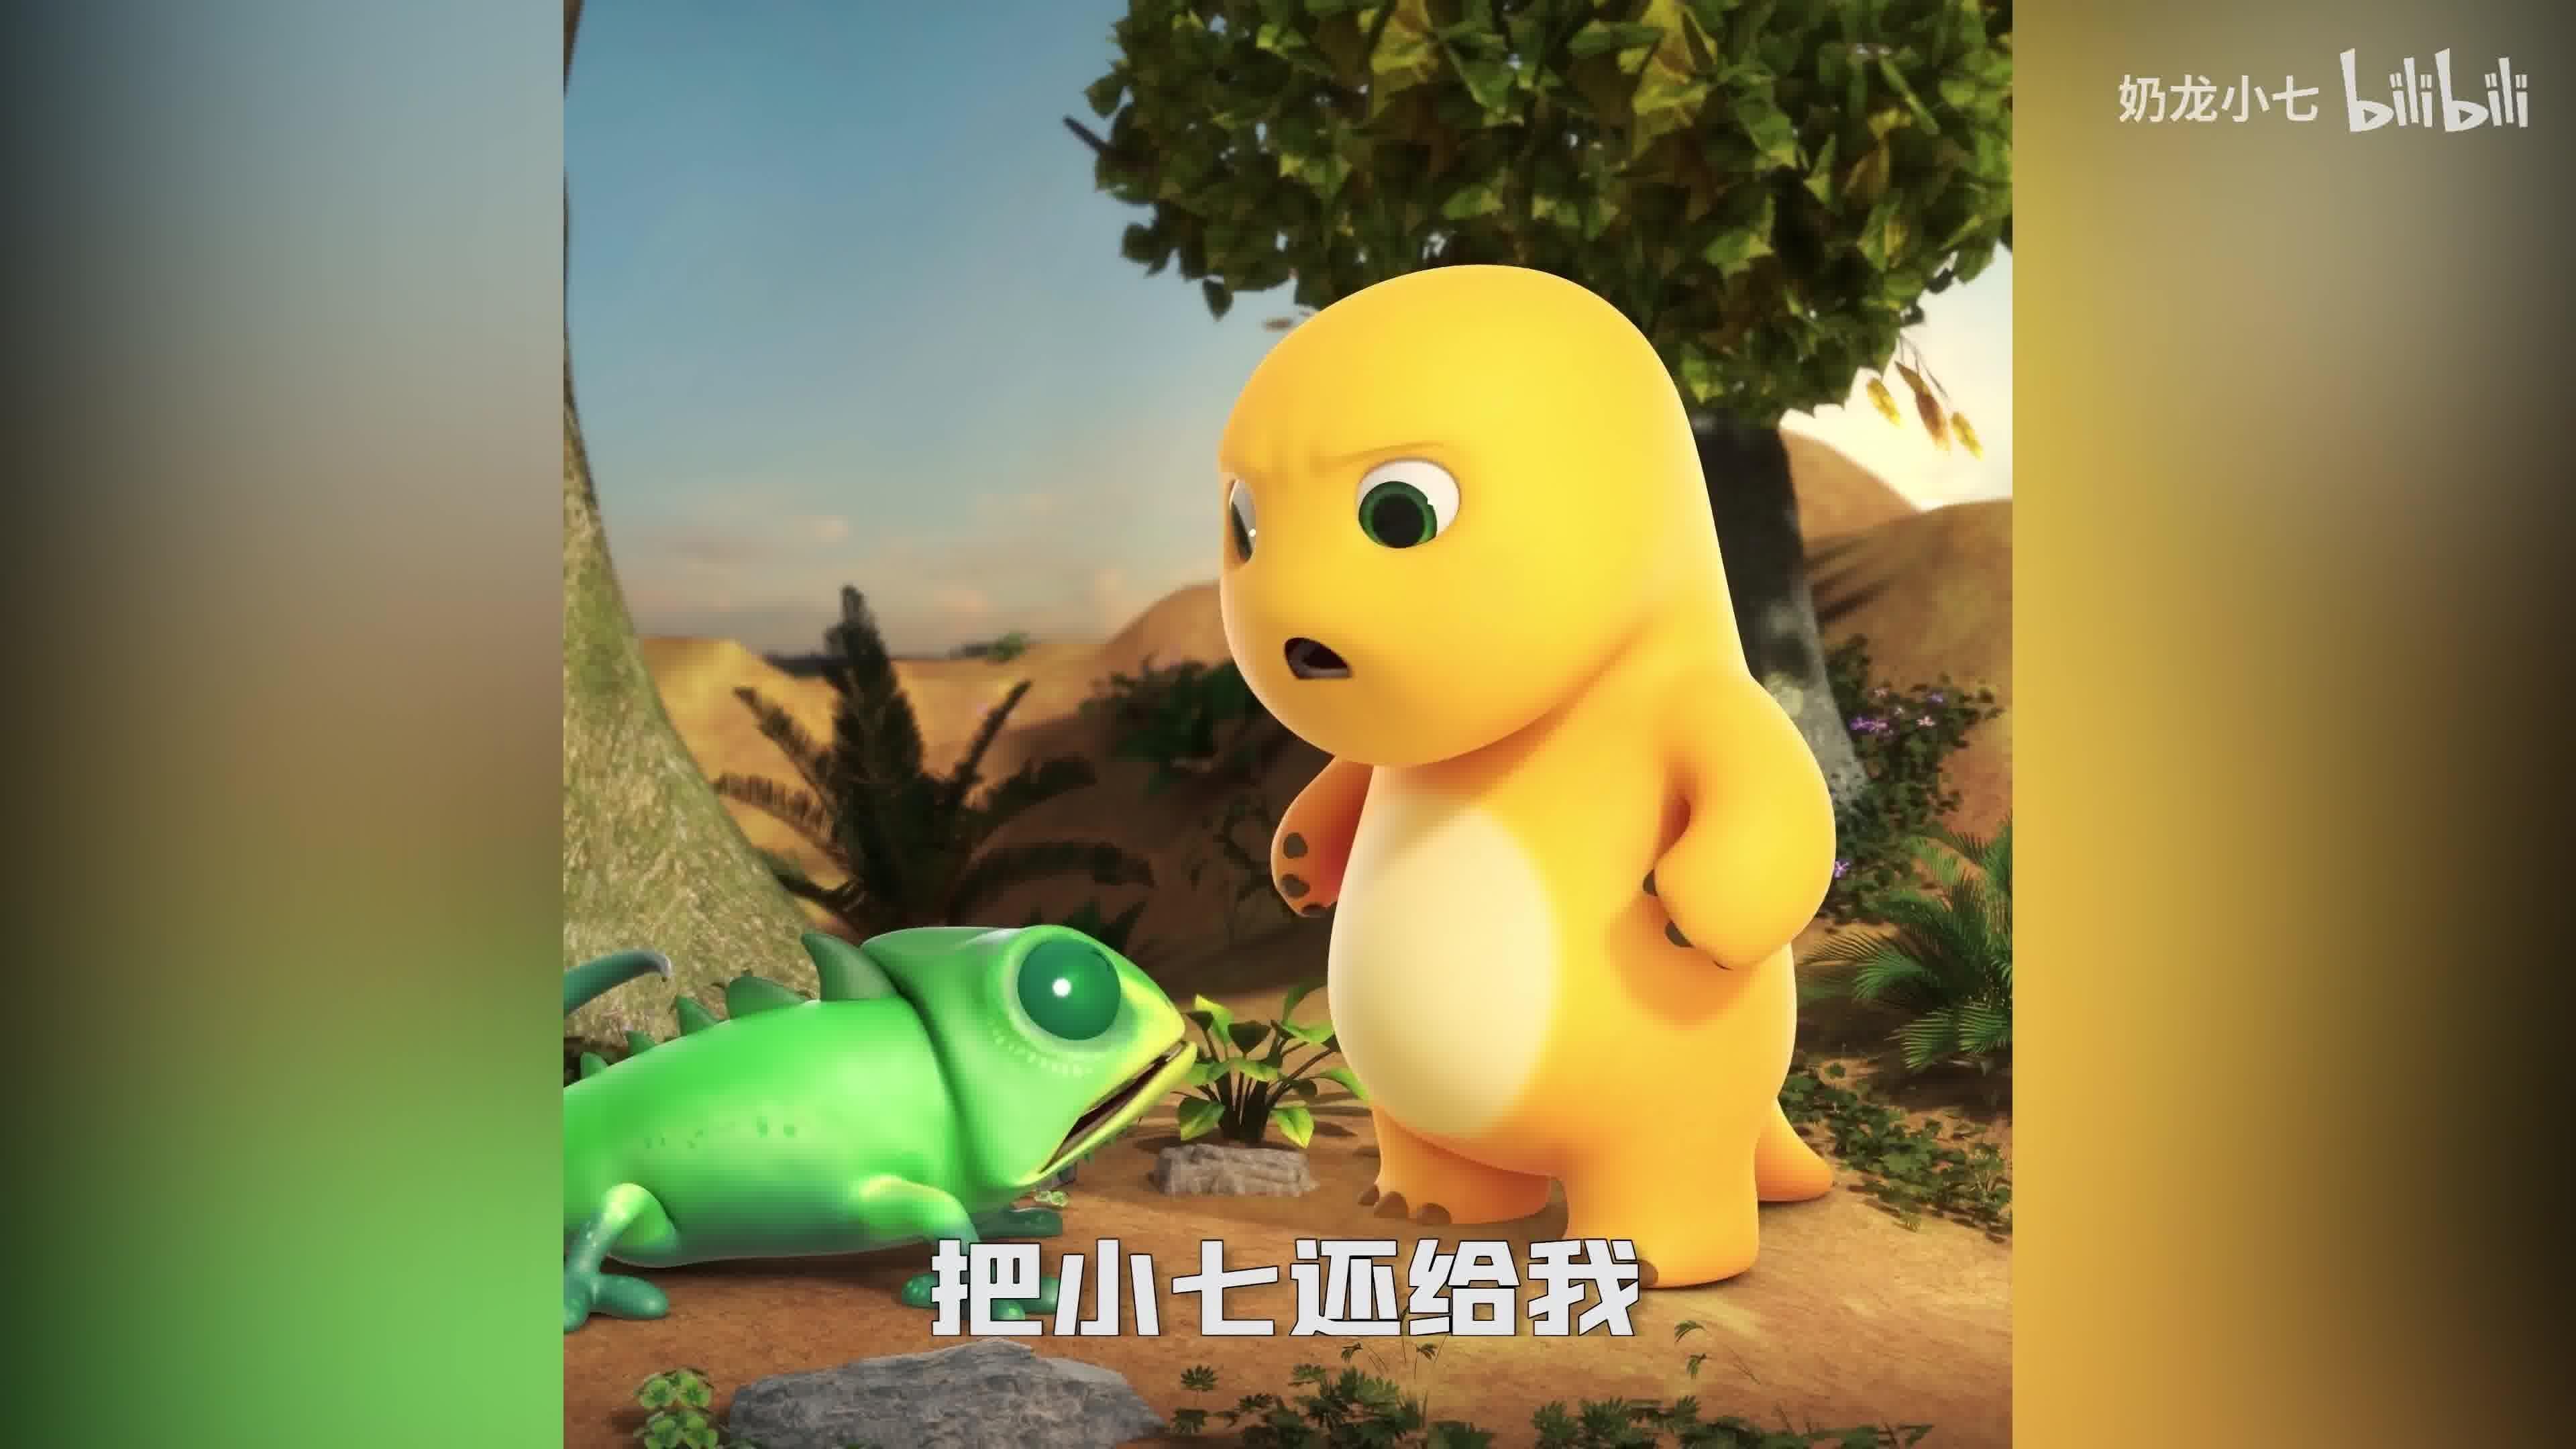
Label: nailong